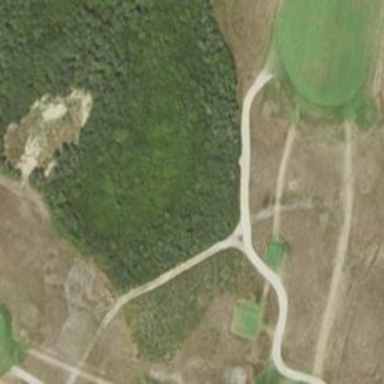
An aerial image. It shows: Path used for both walking and golf.